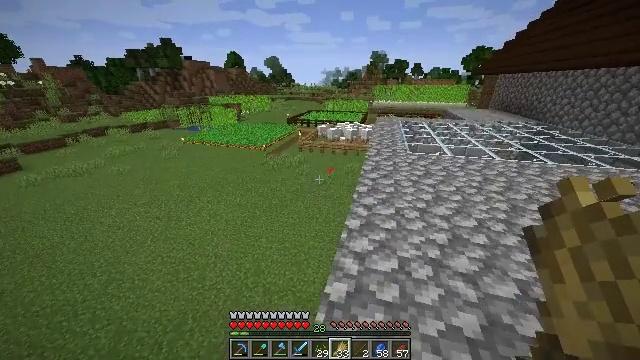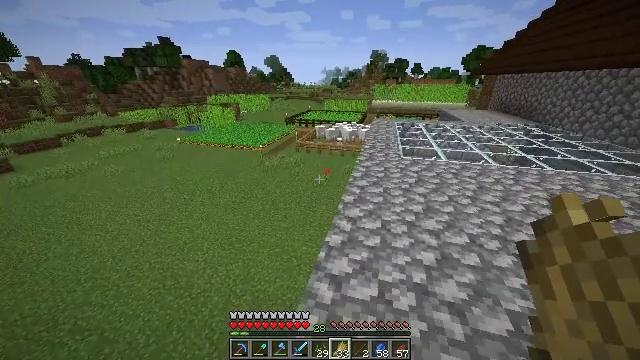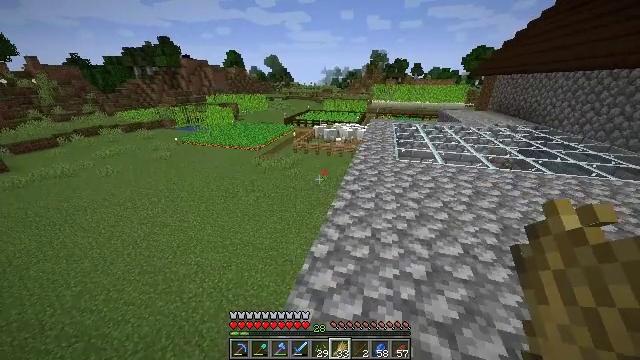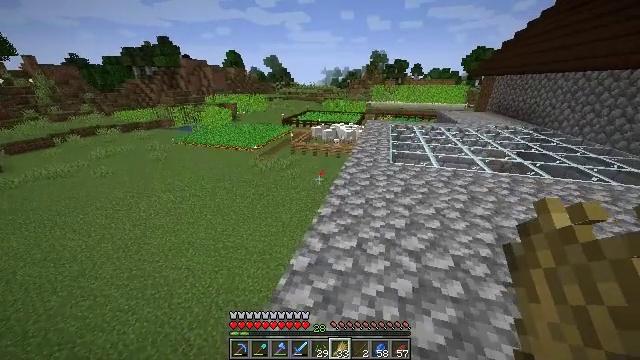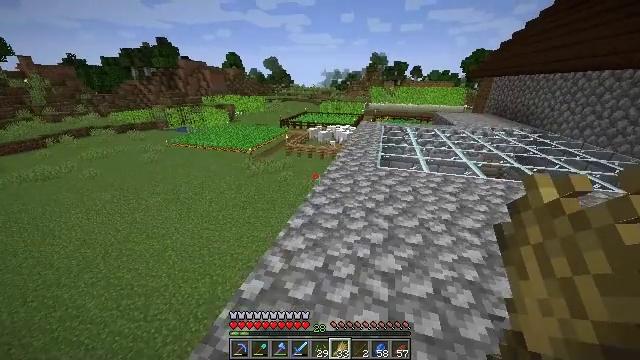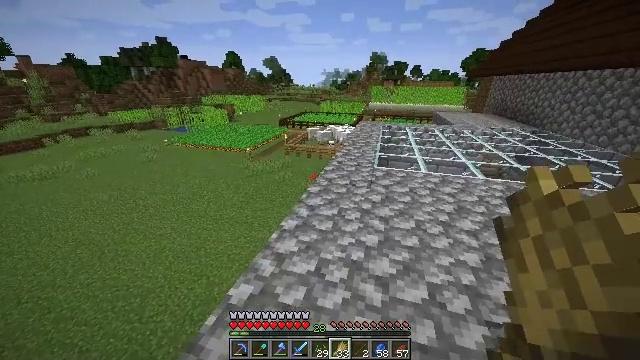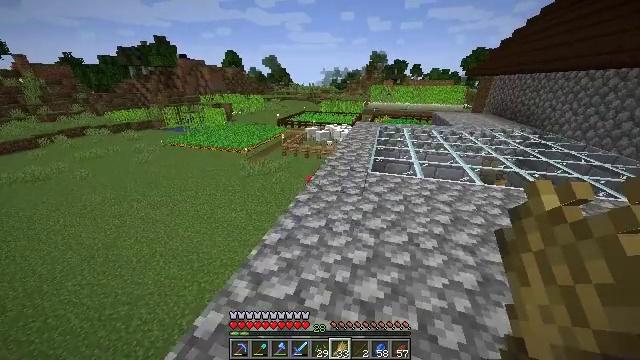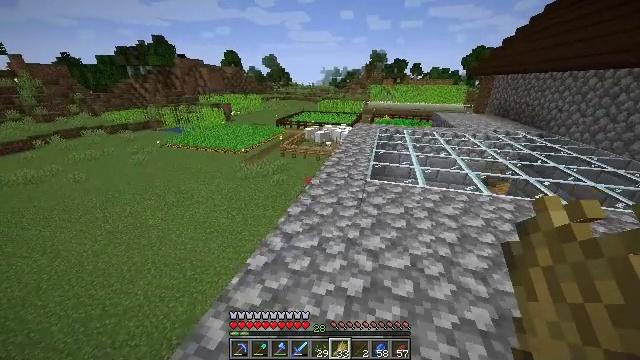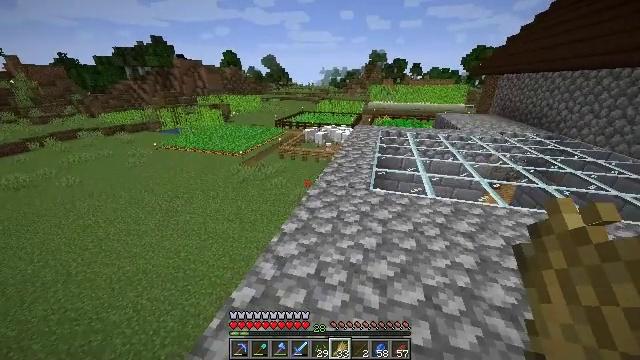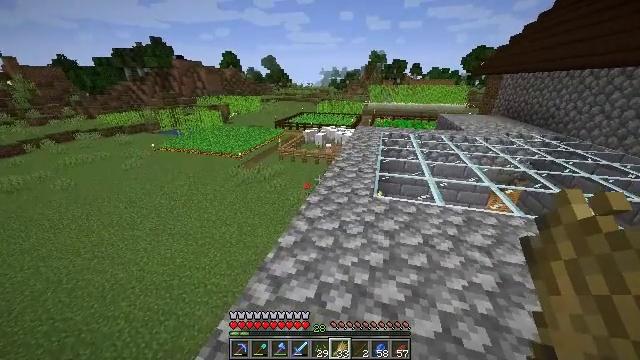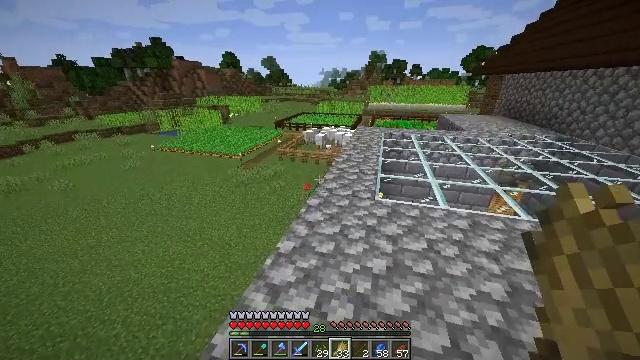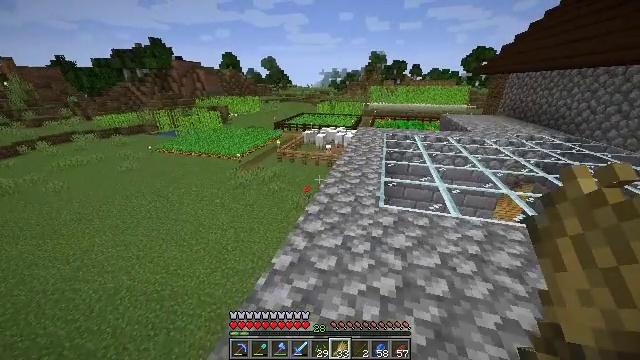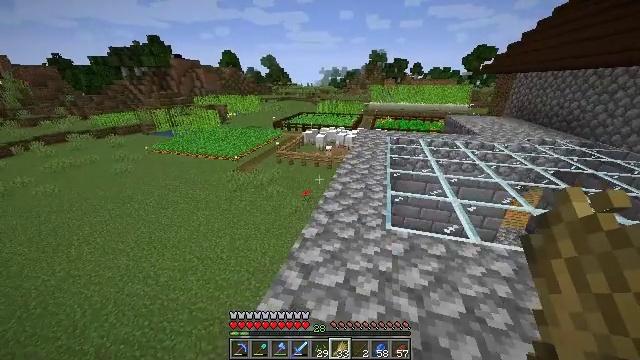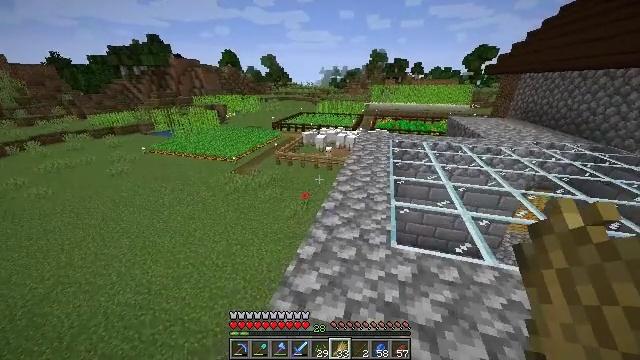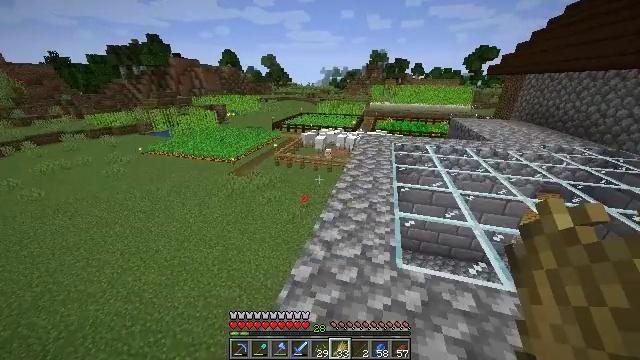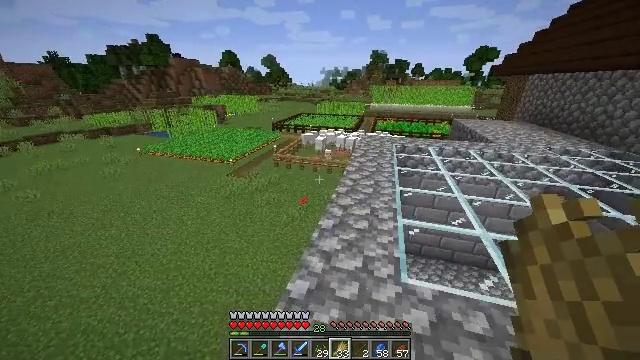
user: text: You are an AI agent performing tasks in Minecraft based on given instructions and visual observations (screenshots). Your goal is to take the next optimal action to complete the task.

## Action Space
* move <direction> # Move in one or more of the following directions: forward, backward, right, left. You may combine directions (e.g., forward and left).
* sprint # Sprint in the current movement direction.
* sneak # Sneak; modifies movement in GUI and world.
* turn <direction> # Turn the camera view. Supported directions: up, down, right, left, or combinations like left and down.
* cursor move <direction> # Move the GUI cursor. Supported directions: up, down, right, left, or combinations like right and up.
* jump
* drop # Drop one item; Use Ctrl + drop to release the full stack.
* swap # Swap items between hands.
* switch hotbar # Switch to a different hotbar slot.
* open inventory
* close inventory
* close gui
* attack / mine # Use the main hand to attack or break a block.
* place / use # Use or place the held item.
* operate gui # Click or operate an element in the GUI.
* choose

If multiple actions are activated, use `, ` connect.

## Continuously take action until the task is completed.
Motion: motion action
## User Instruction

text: Combat the chicken.
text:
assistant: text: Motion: move forward and move right, sprint
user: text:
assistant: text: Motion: move forward and move right, sprint
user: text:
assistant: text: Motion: move forward and move right, sprint
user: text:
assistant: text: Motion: move forward and move right, sprint
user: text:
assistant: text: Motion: move forward and move right, sprint
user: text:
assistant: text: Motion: move forward, sprint
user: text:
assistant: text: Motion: move forward, sprint
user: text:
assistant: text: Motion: move forward, sprint
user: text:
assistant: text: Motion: move forward, sprint
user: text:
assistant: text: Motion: move forward, sprint
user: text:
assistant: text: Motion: move forward, sprint
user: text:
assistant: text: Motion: move forward, sprint
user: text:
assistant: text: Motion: move forward, sprint
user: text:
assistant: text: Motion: move forward, sprint
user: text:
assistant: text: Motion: move forward, sprint
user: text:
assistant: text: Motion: move forward, sprint
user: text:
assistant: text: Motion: move forward, sprint
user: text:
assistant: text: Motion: move forward, sprint
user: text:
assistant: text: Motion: move forward and move right, sprint
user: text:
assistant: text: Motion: move forward and move right, sprint, turn right and up
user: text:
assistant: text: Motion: move forward and move right, sprint, turn right
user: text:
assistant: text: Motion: move forward and move right, sprint
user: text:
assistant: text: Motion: move forward, sprint
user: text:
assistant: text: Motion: move forward, sprint
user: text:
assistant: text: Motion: move forward, sprint
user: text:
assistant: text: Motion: move forward, sprint
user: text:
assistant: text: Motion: move forward, sprint
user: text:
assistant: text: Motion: move forward, sprint
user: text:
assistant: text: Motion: move forward, sprint
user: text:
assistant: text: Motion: move forward